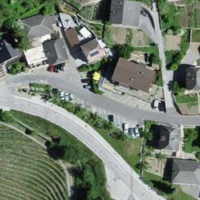
EUNIS habitat code: 54
Species observed at this site:
Hippocrepis emerus
Juniperus communis